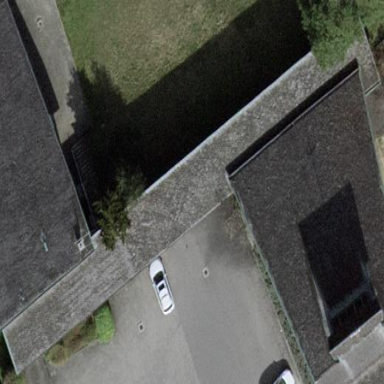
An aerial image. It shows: View of roof of building.